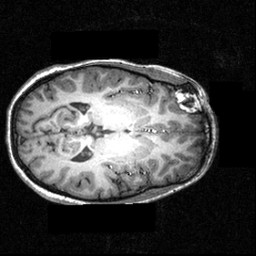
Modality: T1w
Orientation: axial
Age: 21
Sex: female
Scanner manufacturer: siemens
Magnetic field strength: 3.951 T
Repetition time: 1.5 s
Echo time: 0.00335 s